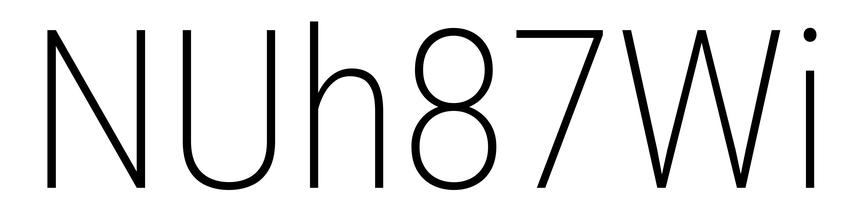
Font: Roboto_Condensed_ExtraLight